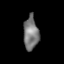
Tissue: lung
Cell type: Epithelial cells
Senescence score: 0.2432
Nuclear area (px): 490
Mean DAPI intensity: 121.518